Question: I have a n-by-m matrix in Matlab and I would like to loop the matrix with a window of specific size and then do some calculations (e.g. mean, standard deviation) on the values inside the window. The following picture should explain my point:

So in the image I have a 2 x 2 window and I loop the window through the matrix. At each loop I calculate the mean for the values inside the window. The output would in this example return me a matrix containing the corresponding mean values. Any idea how this could be done? Are there any built in functions for this in Matlab?
Thank you for any help! =)
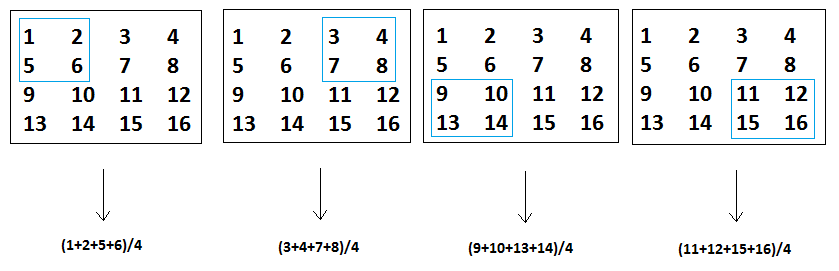
Answer: use <URL> if you have the image processing toolbox.
Another option is using <URL> with the ''distinct'' block type:
'''
B = mean(im2col(A,[m n],'distinct'));
'''